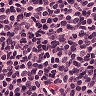
Metastatic tissue present: no